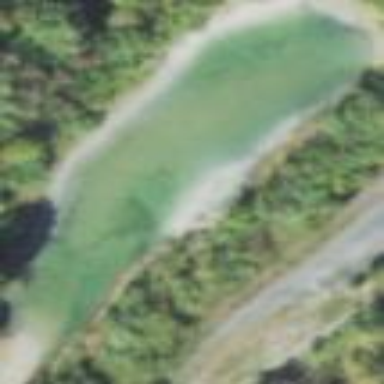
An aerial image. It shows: Pond with natural water.